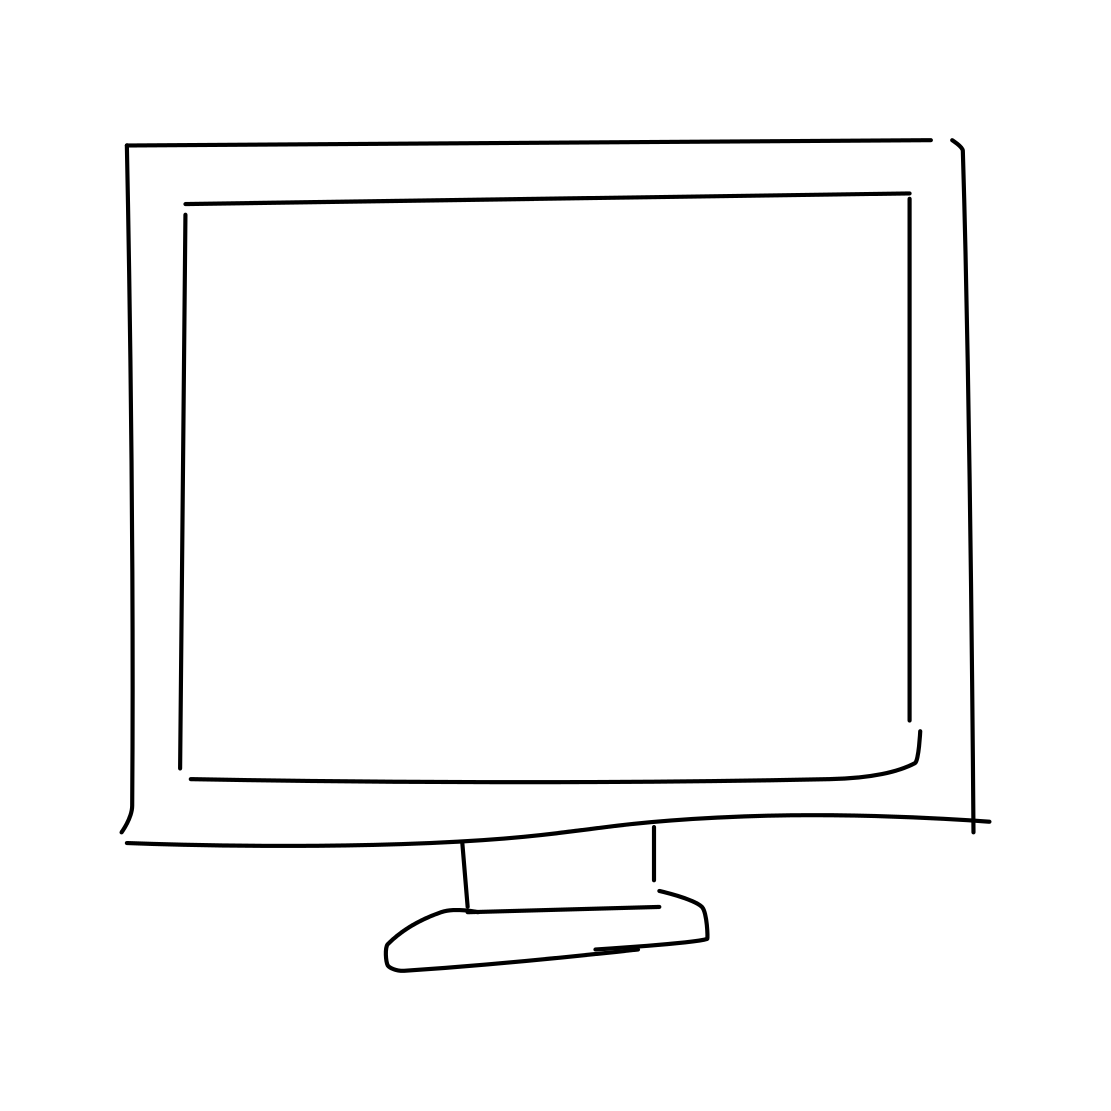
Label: tv